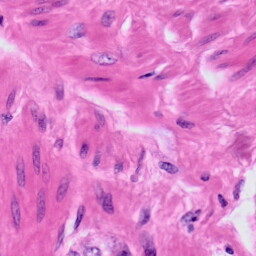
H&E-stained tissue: Prostate